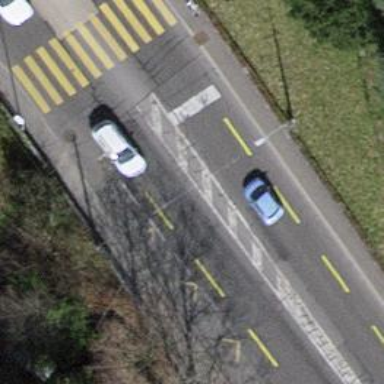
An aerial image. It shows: Road with traffic signals indicating pedestrian crossing.